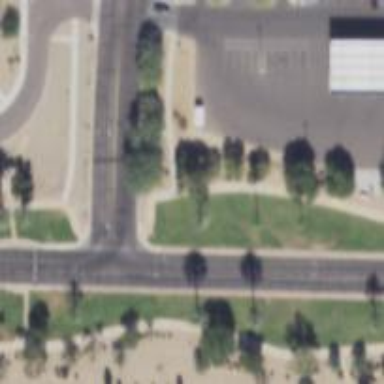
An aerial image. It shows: Solid stop line on the road marking.